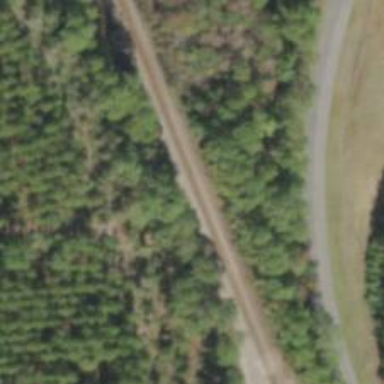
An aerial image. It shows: Railway track.